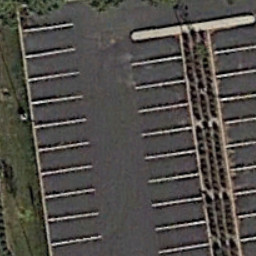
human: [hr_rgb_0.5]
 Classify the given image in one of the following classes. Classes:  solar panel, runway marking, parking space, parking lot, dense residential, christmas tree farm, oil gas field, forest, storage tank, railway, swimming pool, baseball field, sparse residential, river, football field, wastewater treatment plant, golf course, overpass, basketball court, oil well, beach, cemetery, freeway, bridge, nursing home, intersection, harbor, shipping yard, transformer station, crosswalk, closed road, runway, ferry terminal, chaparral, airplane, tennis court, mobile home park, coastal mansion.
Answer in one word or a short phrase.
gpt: parking space